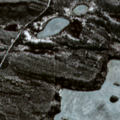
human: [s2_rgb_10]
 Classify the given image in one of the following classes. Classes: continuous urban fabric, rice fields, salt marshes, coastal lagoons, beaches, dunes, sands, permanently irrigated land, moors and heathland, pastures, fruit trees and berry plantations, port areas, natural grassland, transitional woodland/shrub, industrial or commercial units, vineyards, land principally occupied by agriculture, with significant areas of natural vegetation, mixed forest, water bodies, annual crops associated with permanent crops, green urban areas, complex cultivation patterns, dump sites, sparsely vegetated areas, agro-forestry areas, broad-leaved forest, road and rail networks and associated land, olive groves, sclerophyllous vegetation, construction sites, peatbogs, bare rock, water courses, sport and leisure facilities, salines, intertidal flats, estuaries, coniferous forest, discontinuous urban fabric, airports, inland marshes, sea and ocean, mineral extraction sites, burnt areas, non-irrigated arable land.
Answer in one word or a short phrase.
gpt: coniferous forest, mixed forest, transitional woodland/shrub, water bodies